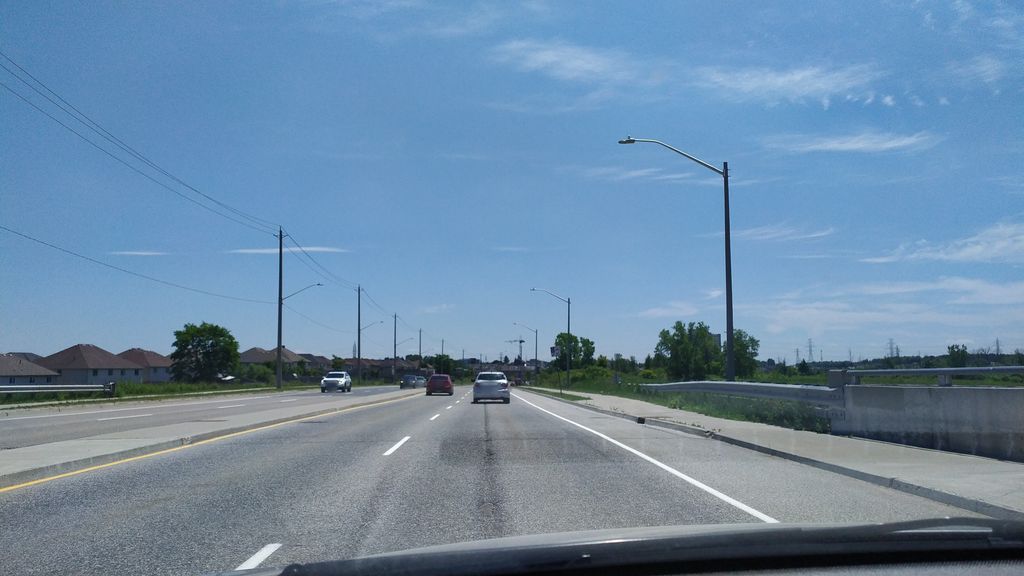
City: kitchener-waterloo